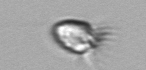
Label: Ciliophora